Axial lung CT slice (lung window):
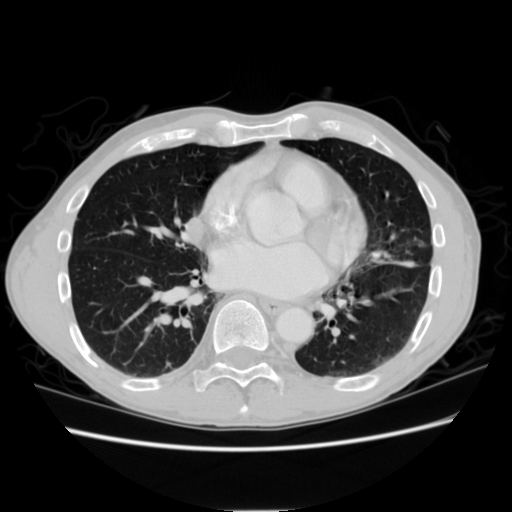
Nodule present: no